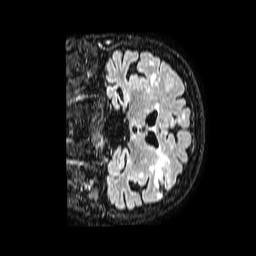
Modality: FLAIR
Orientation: coronal
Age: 71
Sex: female
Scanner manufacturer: philips
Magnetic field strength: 1.5 T
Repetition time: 4.8 s
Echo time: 0.3 s